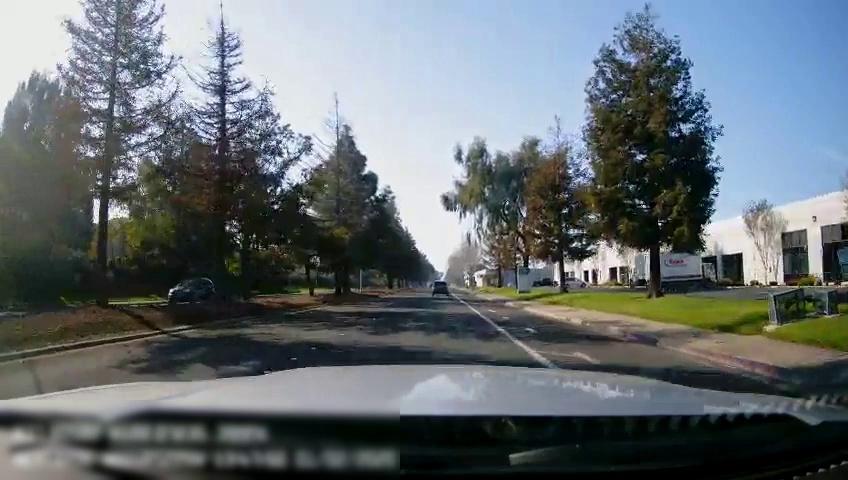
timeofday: Day
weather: Sunny
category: Drivable Space
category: Drivable Space
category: Vehicles | SUV
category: Vehicles | Truck
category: Vehicles | Truck
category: Vehicles | SUV
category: Vehicles | Truck
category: Vehicles | SUV
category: Lanes | Current Lane
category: Lanes | Current Lane